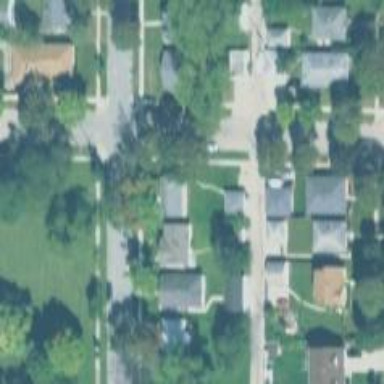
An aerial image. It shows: Alley classified as service road.